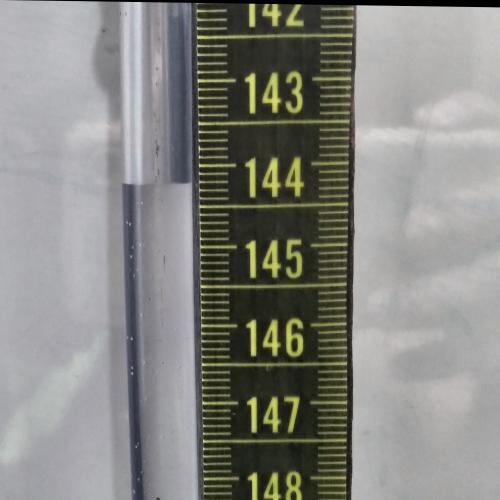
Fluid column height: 144.2 cm